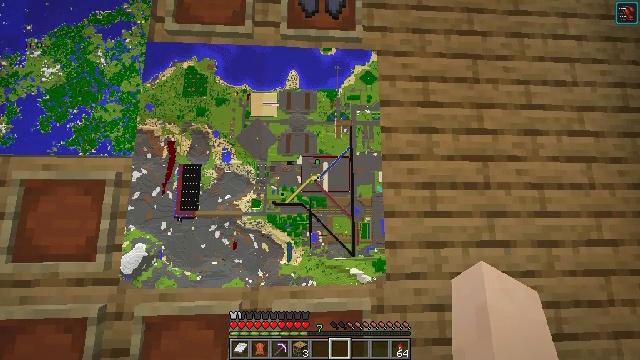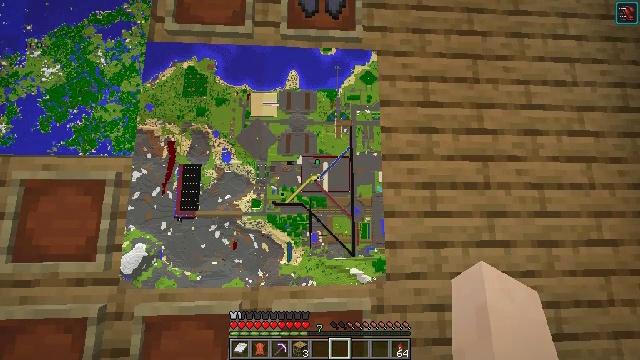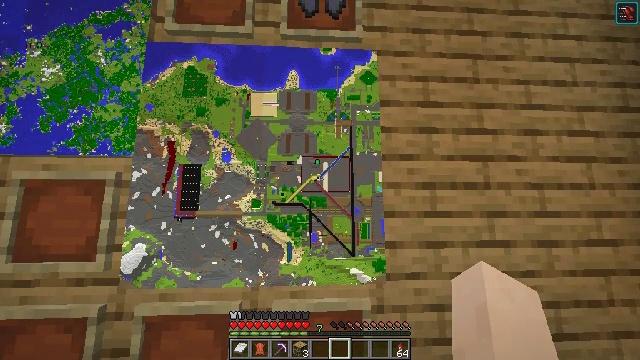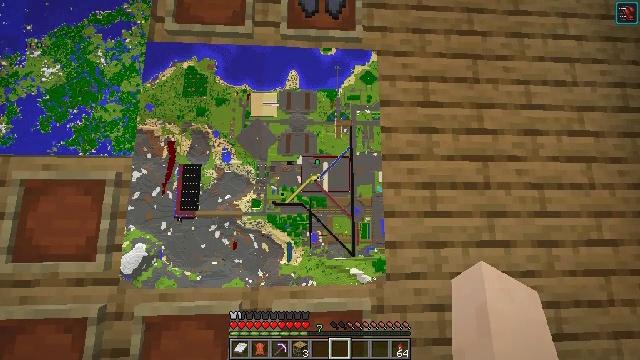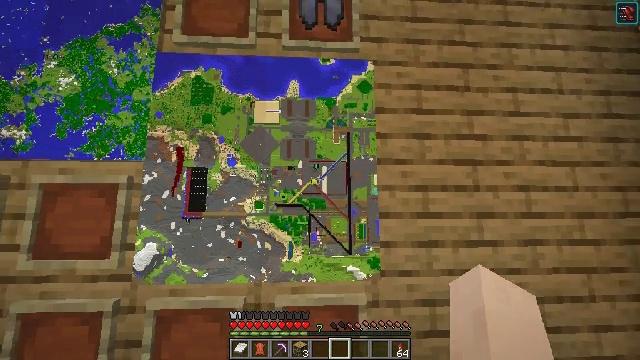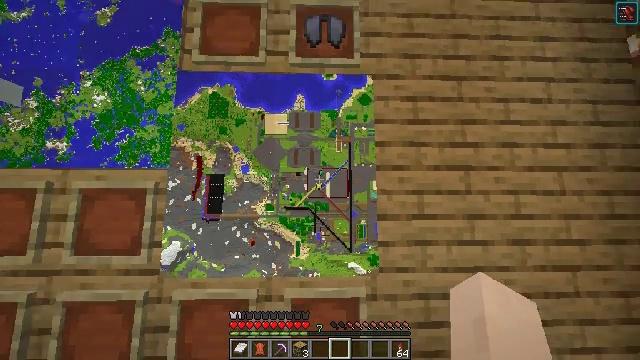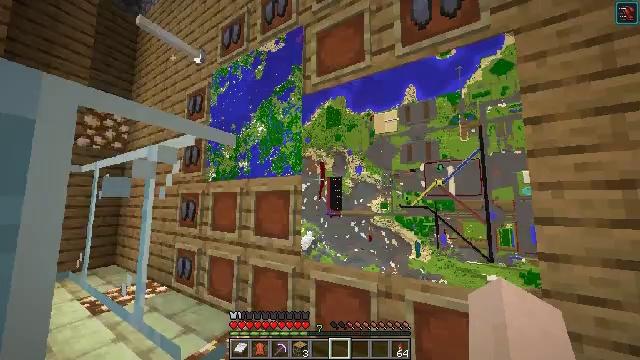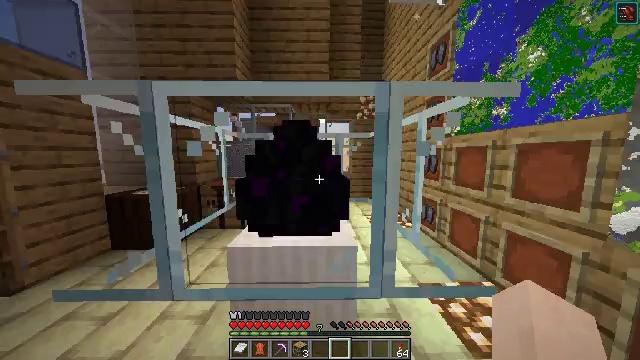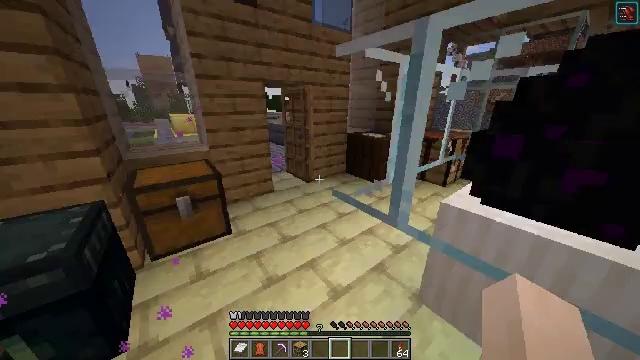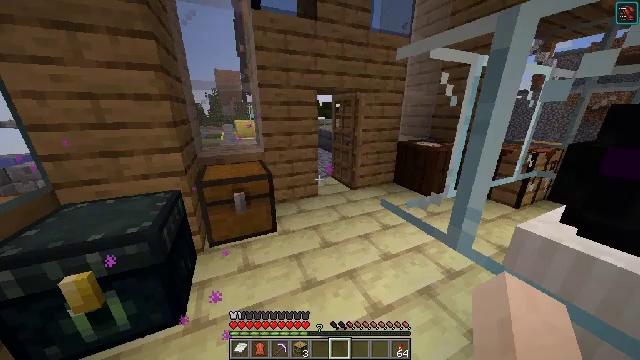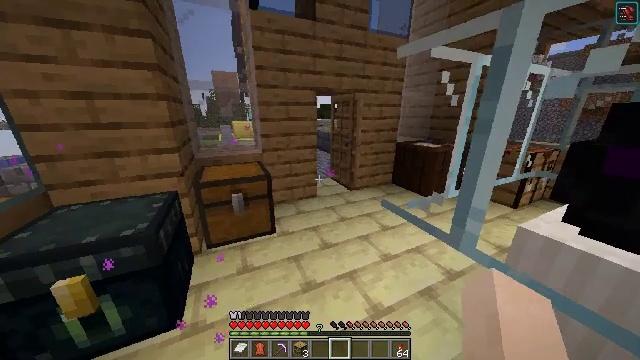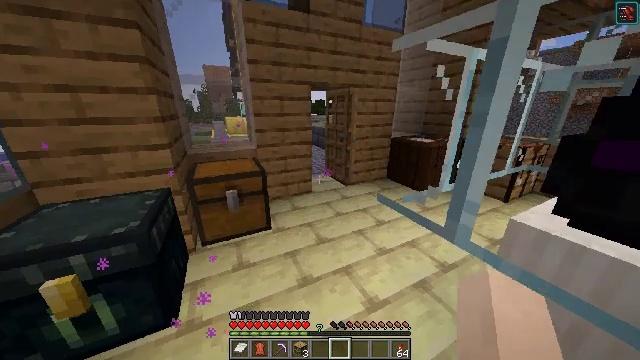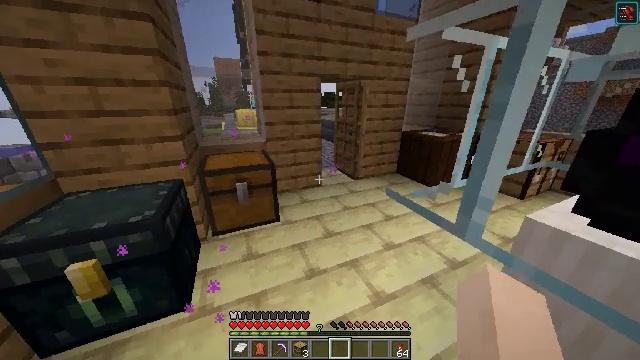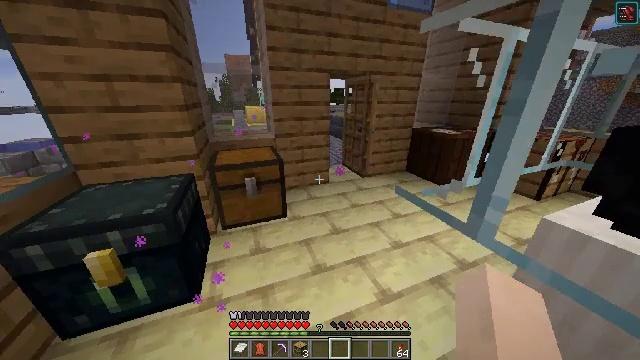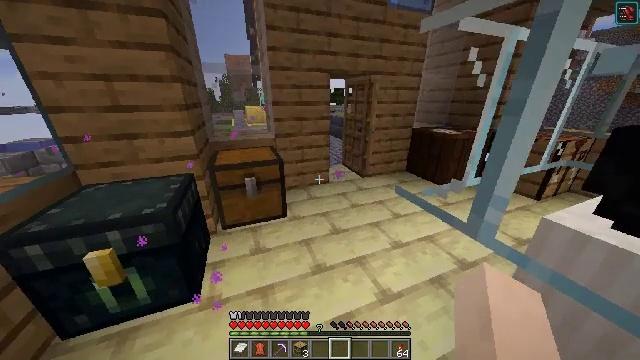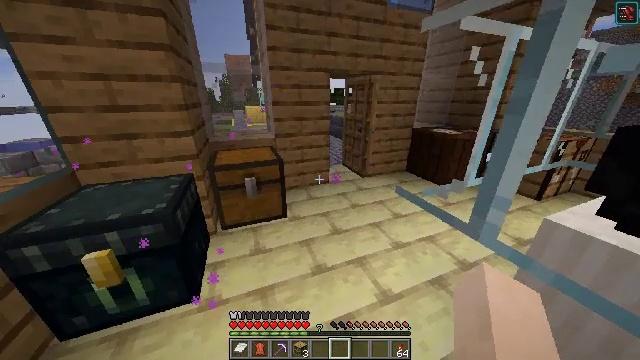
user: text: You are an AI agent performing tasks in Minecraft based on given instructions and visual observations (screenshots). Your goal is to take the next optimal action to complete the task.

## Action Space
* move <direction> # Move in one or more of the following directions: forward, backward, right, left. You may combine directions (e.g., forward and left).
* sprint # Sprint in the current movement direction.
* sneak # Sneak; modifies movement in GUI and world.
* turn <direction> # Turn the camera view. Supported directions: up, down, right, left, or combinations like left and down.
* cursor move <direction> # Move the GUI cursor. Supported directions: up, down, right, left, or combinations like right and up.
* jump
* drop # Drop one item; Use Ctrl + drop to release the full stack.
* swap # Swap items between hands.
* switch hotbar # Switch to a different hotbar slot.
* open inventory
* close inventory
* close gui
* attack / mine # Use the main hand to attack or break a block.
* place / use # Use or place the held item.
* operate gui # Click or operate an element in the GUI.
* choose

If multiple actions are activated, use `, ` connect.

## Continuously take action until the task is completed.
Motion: motion action
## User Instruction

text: Create a compass using the crafting table.
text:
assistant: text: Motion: no_op
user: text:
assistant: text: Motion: no_op
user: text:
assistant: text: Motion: no_op
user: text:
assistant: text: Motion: move back
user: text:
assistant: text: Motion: move back, turn left
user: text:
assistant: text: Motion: move back, turn left
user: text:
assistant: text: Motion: turn left and down
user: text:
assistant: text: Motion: turn left and down
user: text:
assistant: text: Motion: turn left and up
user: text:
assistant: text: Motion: no_op
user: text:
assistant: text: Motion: turn right and down
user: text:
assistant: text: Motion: turn left and down
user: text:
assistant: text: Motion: turn left
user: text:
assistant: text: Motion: no_op
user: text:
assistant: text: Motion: move forward
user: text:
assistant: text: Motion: move forward
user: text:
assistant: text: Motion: turn right and up
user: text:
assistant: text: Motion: move forward, turn right
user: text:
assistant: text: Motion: move forward
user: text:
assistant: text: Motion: move forward
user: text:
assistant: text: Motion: move forward
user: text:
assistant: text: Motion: move forward
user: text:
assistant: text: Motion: move forward and move right, turn left
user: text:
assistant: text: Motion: move forward and move right, turn left
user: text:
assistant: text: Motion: move forward, turn left
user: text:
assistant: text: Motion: move forward, turn left
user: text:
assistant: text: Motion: move forward, turn left
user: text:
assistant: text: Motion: move forward and move left, turn left
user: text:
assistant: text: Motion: move forward and move left
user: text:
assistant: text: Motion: move forward